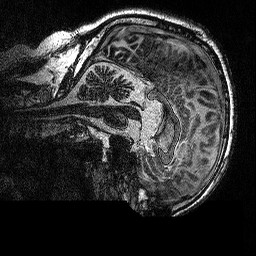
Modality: MP2RAGE
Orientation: sagittal
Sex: male
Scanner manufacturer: siemens
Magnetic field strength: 3 T
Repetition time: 5 s
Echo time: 0.00292 s